Question: Since FixedSys won't display in Chrome or Safari I make it switch to 'Lucida Console'. It works for Chrome but for Safari I run into an issue. Unless 'Lucida Console' is by itself, it WILL be to the font I said. If not -- then it won't work.
Have a look at this picture:
I don't know what font the first Hello world! is but it's weird. It's weird because the default font on my Safari is Times New Roman. I have checked. Also, it's not in conflict with any other style because I have tried it by itself and the problem persists.
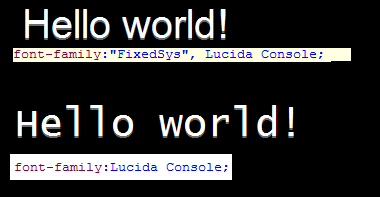
Answer: 'font-family''s fallback feature works based on installed fonts: if you have FixedSys installed, Safari will attempt to use it. You mentioned that FixedSys "won't work" in Chrome or Safari: it could be that it's interpreting FixedSys incorrectly or that your FixedSys is corrupt.
As Safari 4.0 final was released in 2009, and the current stable release of Safari is 5, it's very likely that there was a problem in Safari 4 beta's font rendering code.
If you have a font installed, there's no way in browsers that support CSS correctly (Safari, Chrome, Firefox, later versions of IE) to say "fallback to the next font even if you see that I have the first font installed". Instead, you'll either need to resolve your issues with FixedSys (that is, upgrade to a stable version of Safari to see if it fixes it) or remove it from the 'font-family' list.
A few other notes:
- 'monospace'- 'font-size: FixedSys, "Lucida Console"'